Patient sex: M
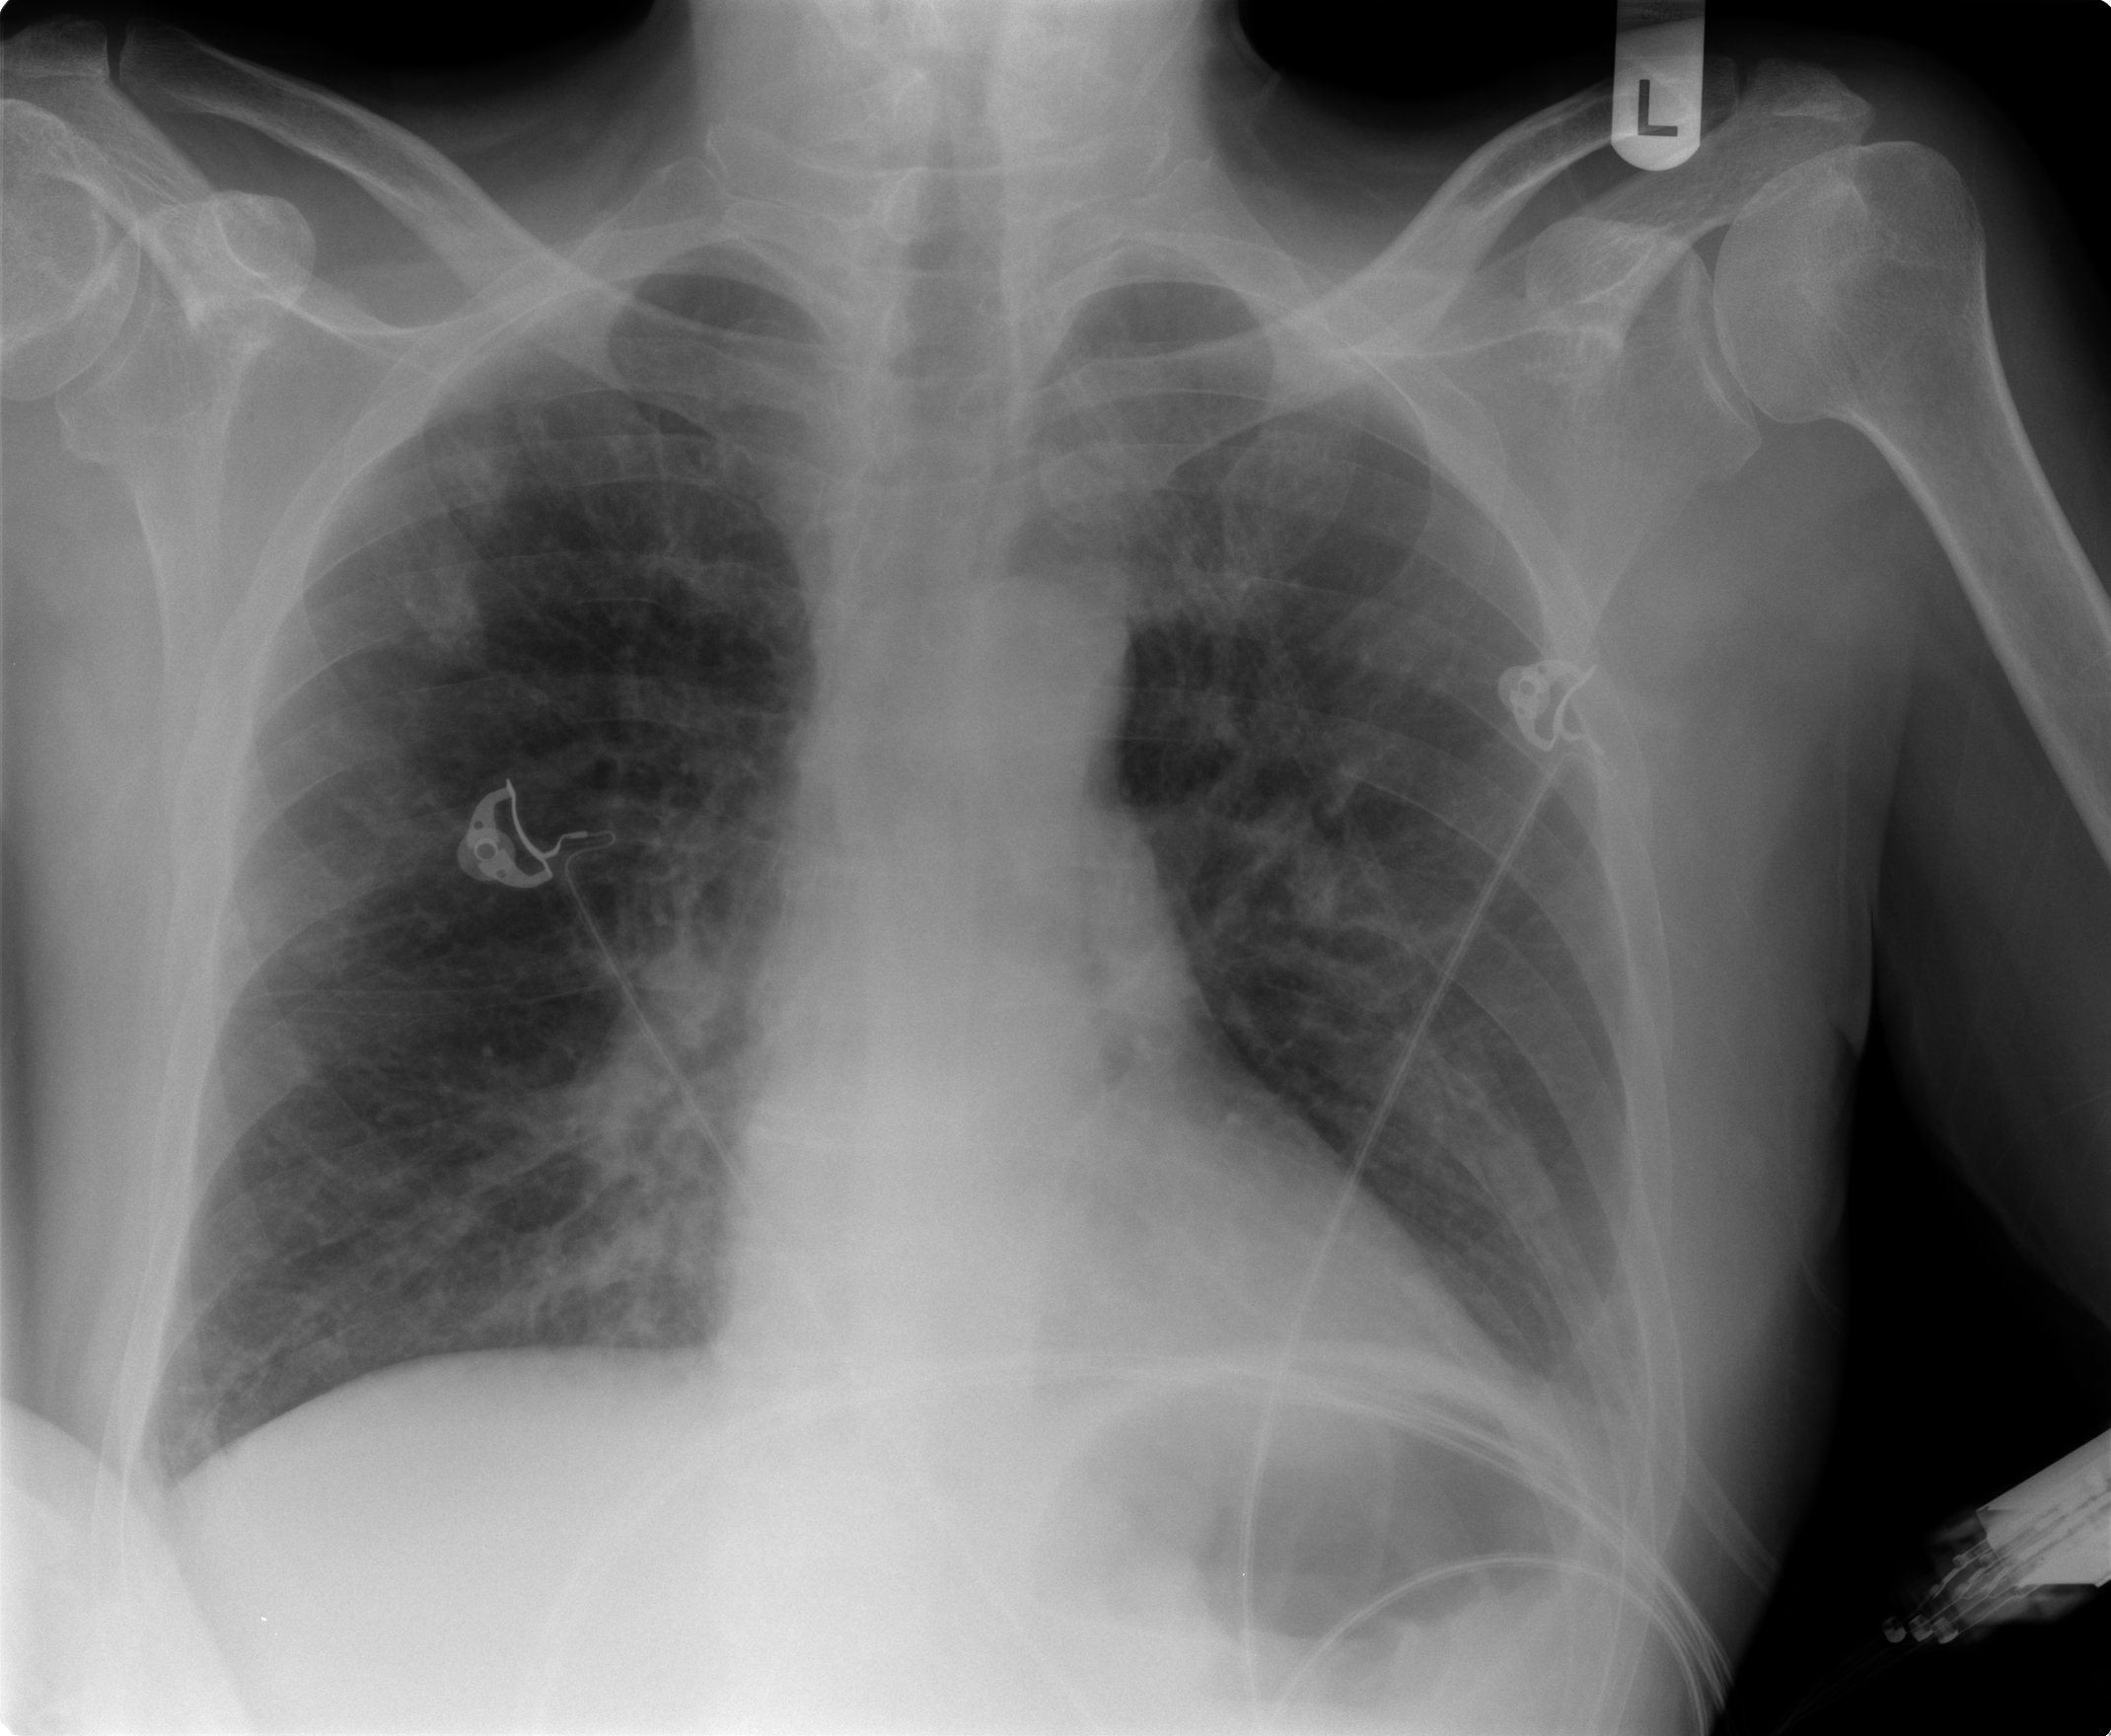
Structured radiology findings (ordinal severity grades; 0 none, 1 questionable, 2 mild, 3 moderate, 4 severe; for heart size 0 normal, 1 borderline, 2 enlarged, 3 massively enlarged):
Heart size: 0
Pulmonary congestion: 2
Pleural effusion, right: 0
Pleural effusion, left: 1
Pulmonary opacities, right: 2
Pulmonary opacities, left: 1
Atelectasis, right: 0
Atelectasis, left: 2